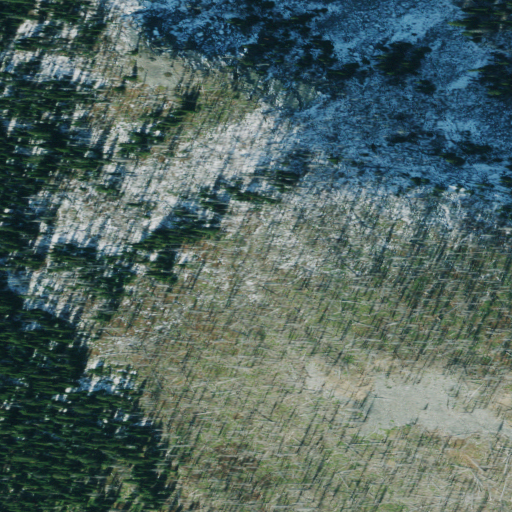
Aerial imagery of mountain in Montana named Purcell Summit containing shrub, evergreen forest, and grassland